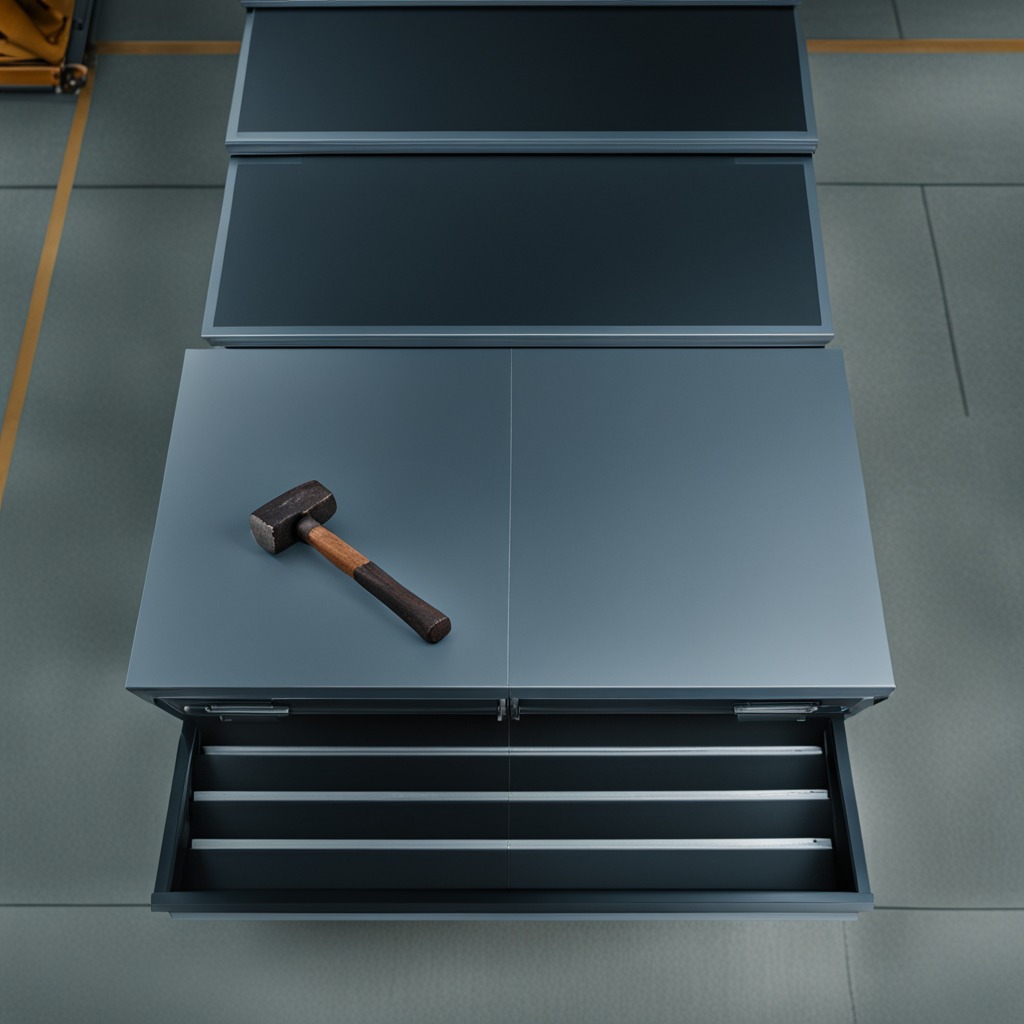
A hammer lies on the toolbox surface in an airplane hangar workshop 8K.